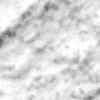
Label: no_change